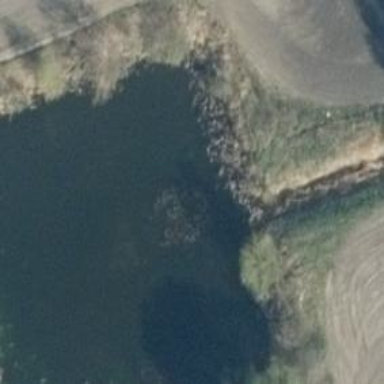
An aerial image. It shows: Pond with natural water.